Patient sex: M
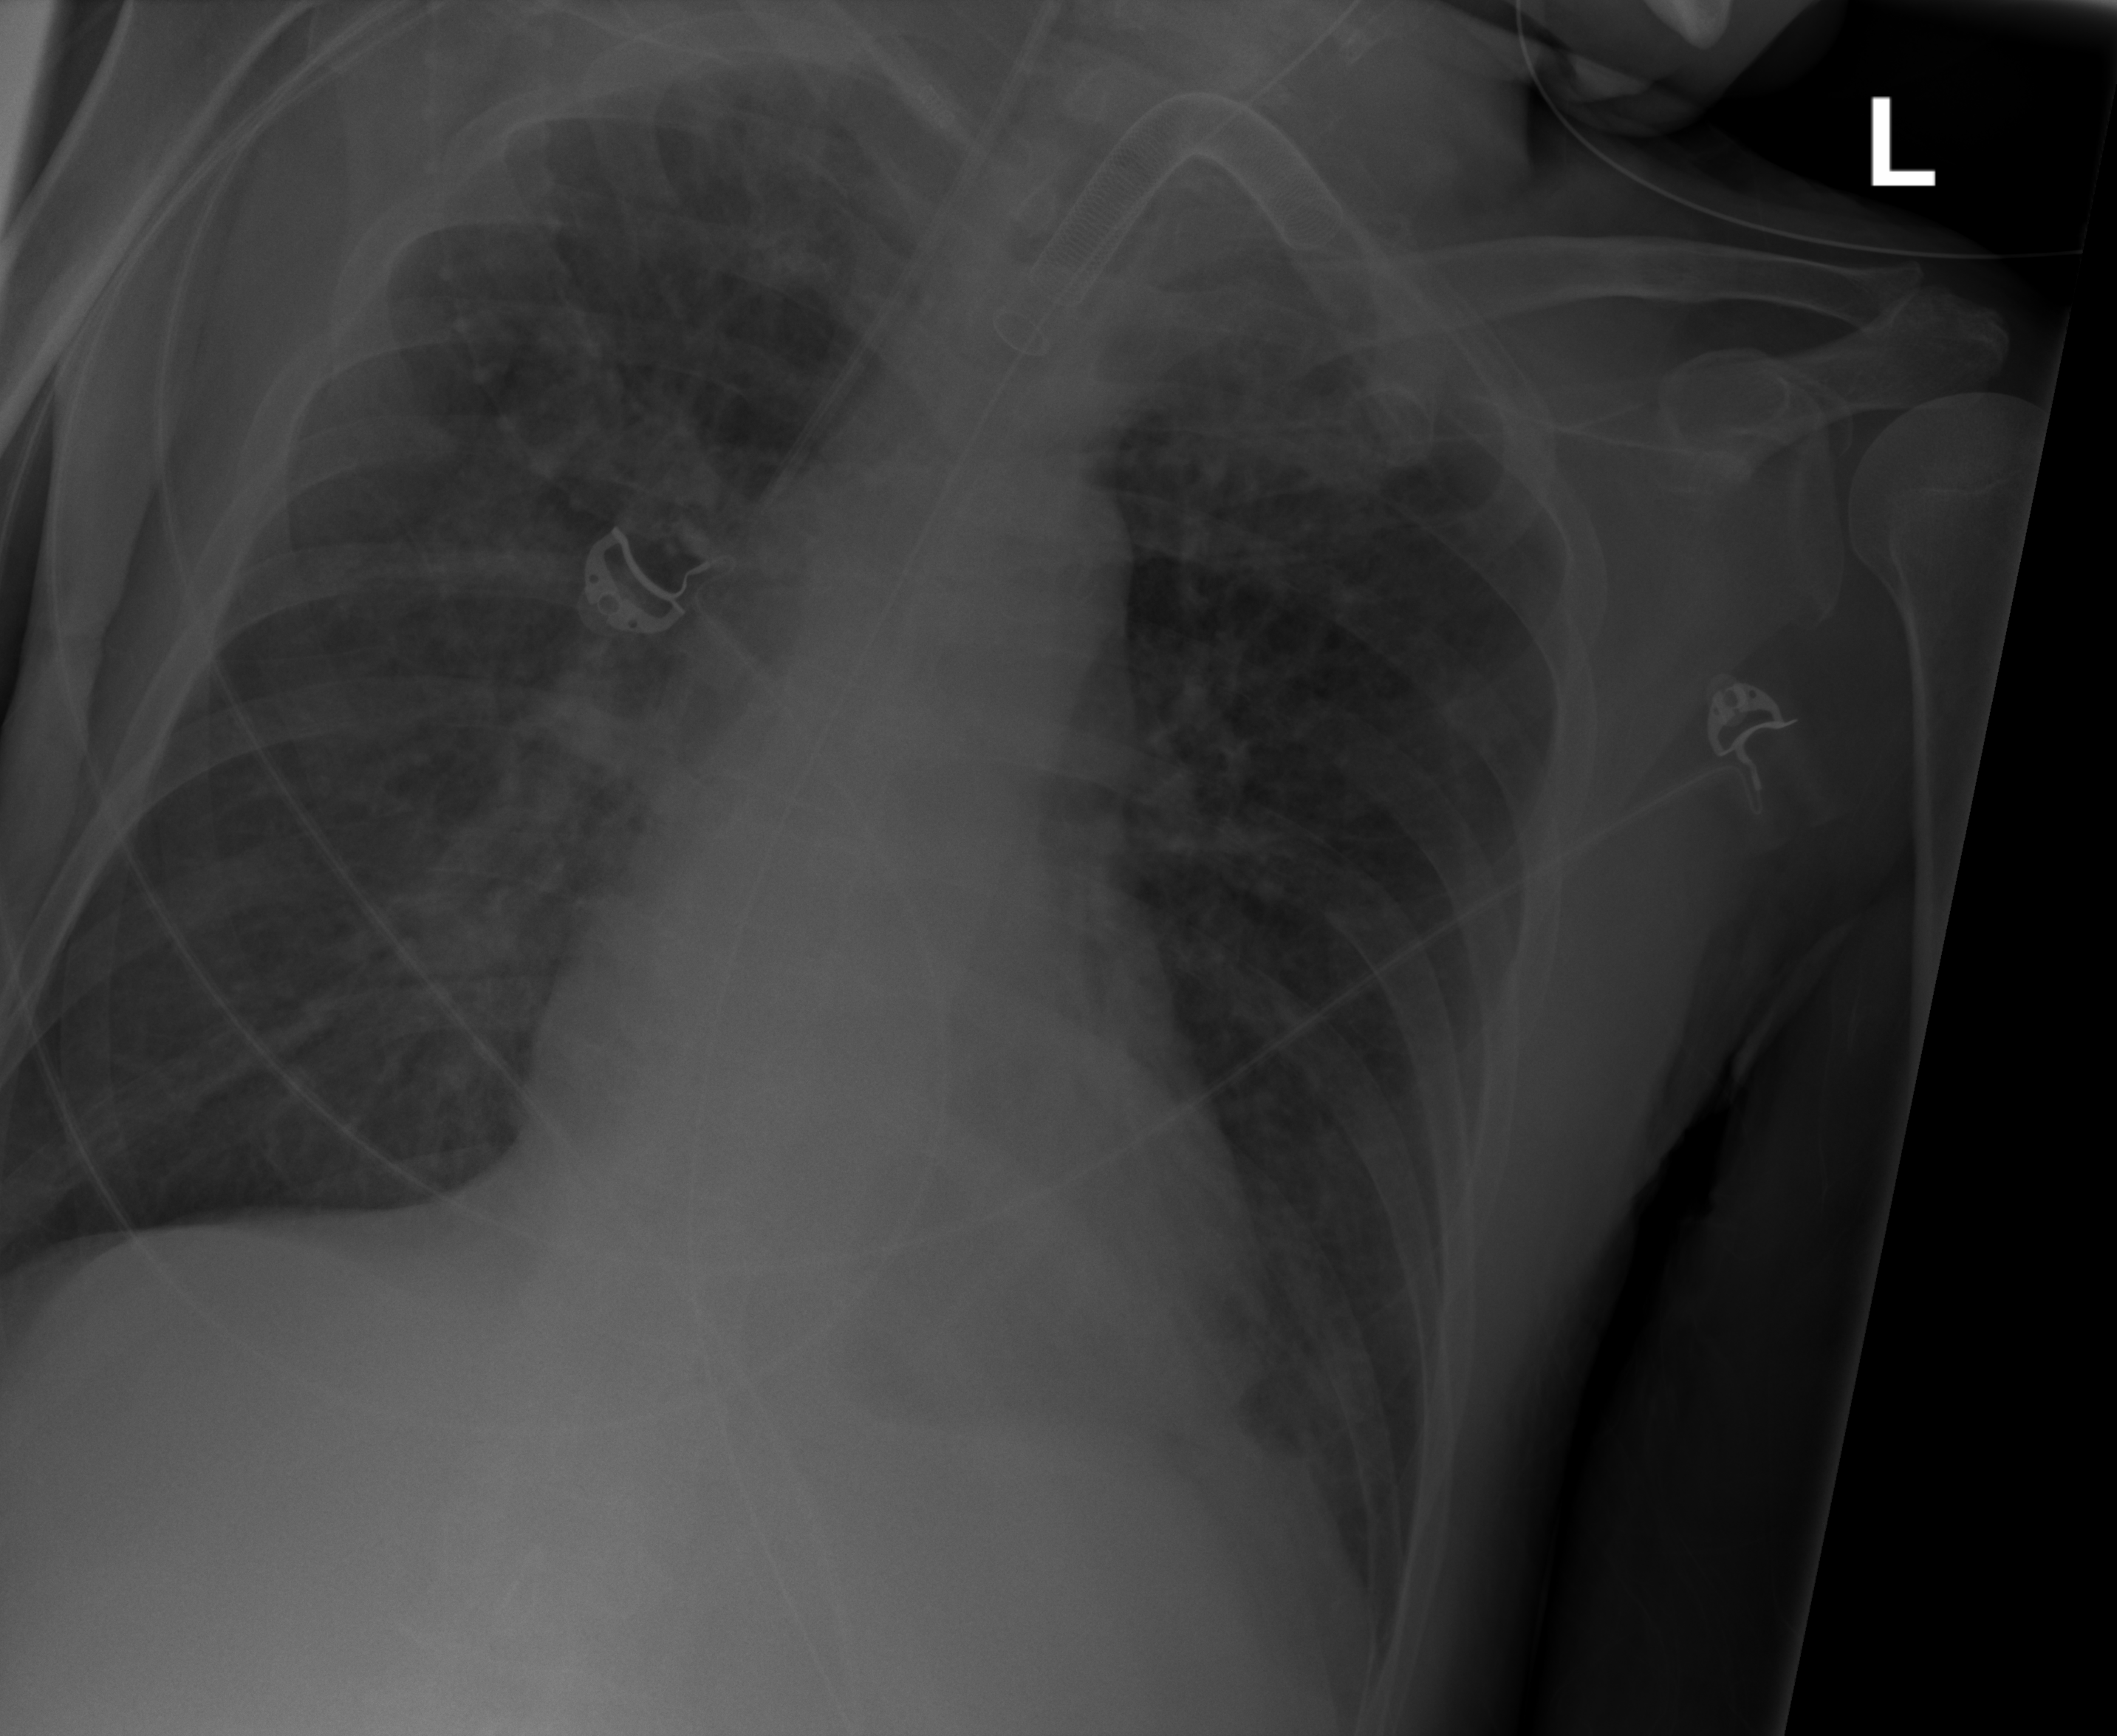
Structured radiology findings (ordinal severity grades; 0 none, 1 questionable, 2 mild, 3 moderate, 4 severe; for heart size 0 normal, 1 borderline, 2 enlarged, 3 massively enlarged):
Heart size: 0
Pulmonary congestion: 2
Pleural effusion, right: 0
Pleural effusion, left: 0
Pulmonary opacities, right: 1
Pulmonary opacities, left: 0
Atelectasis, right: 0
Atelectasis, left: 0